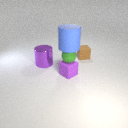
small purple rubber cube below large blue rubber cylinder